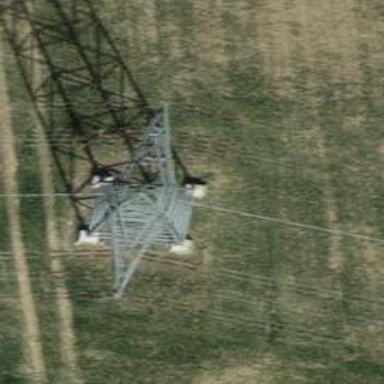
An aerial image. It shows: Power line in the image.